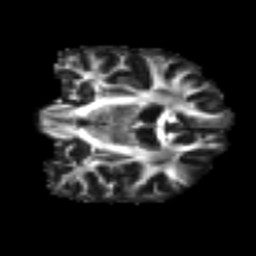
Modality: FA
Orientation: coronal
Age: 24
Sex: female
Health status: ill
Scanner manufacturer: siemens
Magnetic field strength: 3 T
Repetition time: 6.5 s
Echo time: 0.062 s